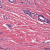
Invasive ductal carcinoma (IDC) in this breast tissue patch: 1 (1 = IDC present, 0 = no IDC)